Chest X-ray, PA view. Patient: 32 years old, sex M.
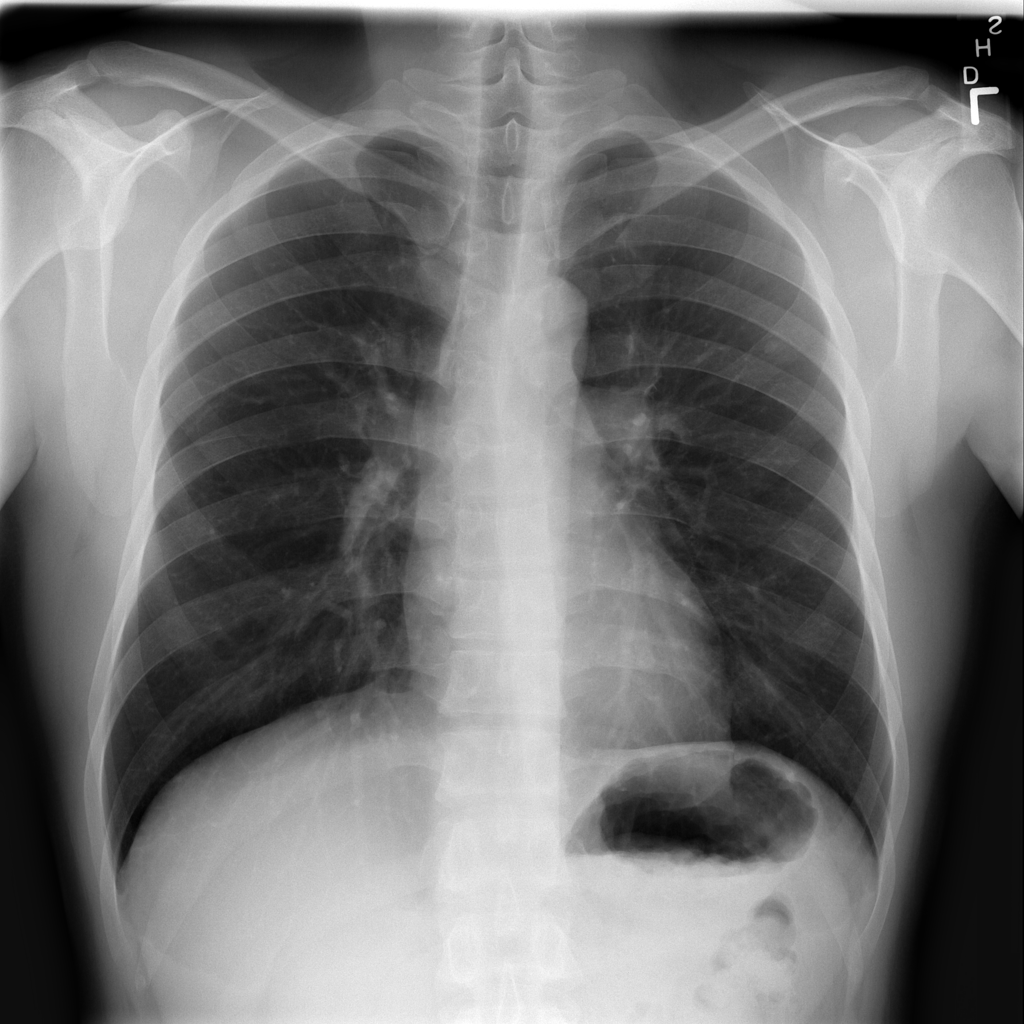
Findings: No Finding